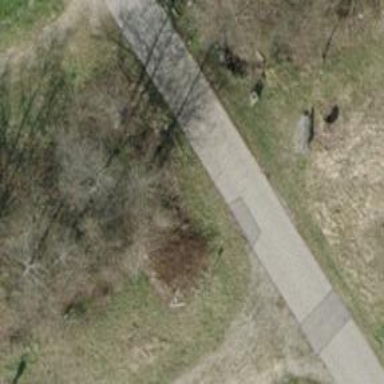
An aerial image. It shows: Culvert tunnel.